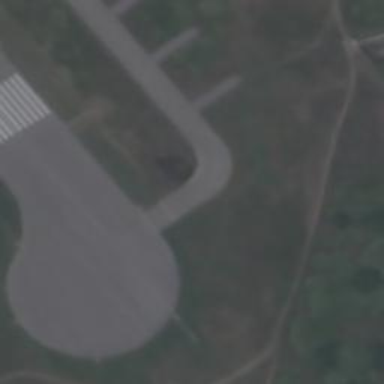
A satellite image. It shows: Image of taxiway at airport.